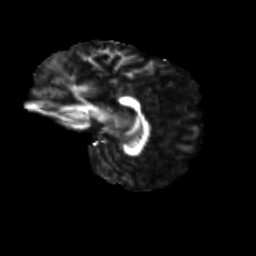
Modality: FA
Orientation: sagittal
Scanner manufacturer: siemens
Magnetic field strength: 3 T
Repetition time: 9.2 s
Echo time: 0.084 s